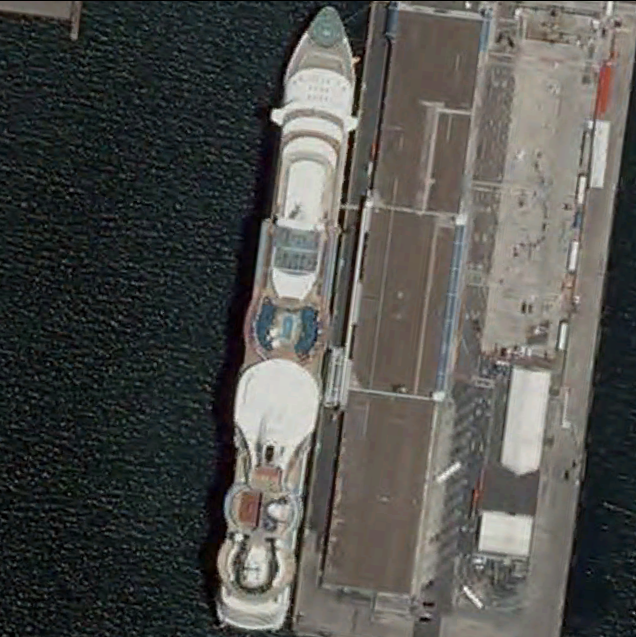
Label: Megayacht